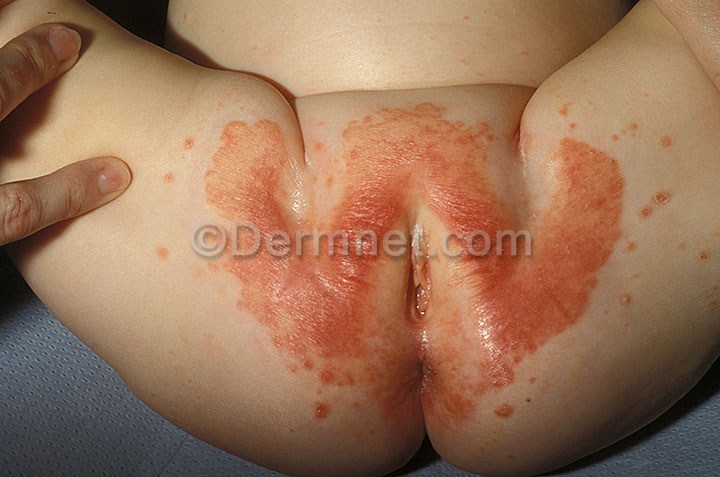
Disease: Tinea Ringworm Candidiasis and other Fungal Infections